Current action and preconditions to check: path_clear

Your task: For each precondition in the list above, predict whether it will hold at this action.

Consider the current scene as observed from the mobile robot's camera, and analyze the predicted future states of all dynamic agents (e.g., people, animals, vehicles, or any moving entities) within the NEXT SECOND.

IMPORTANT: Only answer "very likely" if you are absolutely certain—based on strong, clear evidence—that a dynamic agent will violate the precondition in the predicted future state. Do NOT answer "very likely" for unlikely, ambiguous, or low-probability risks.

Ask yourself for each precondition: Is there a high probability, with clear and convincing evidence, that the predicted future states of any dynamic agent will interfere with the predicted future state of the currently executing action within the NEXT SECOND, causing that precondition to fail?

Assess the risk level based on these predictions. Use "likely" or "very likely" if motions create a clear risk of interference.

Use "neutral" or "improbable" if agents are nearby but their predicted paths are clearly diverging or non-conflicting.

Failure Risk Categories: "very improbable", "improbable", "neutral", "likely", "very likely"

Answer Format: Output ONLY the probability_of_failure value from these categories: "very improbable", "improbable", "neutral", "likely", "very likely"

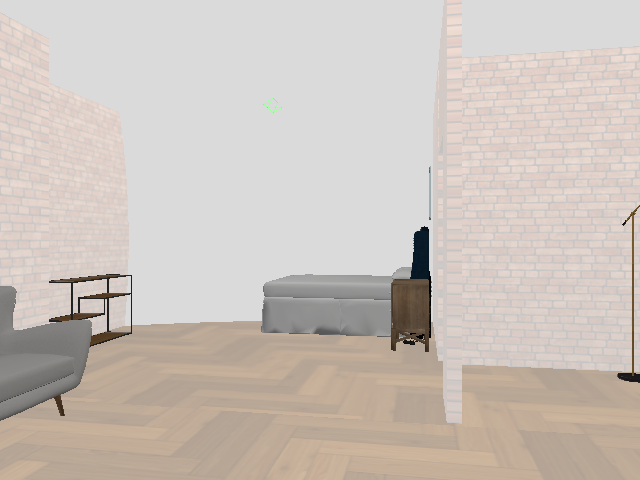

Answer: very improbable